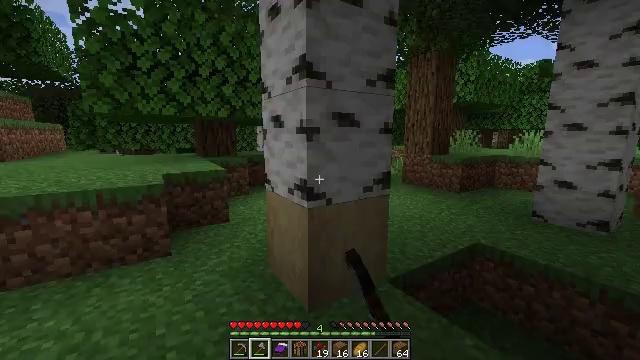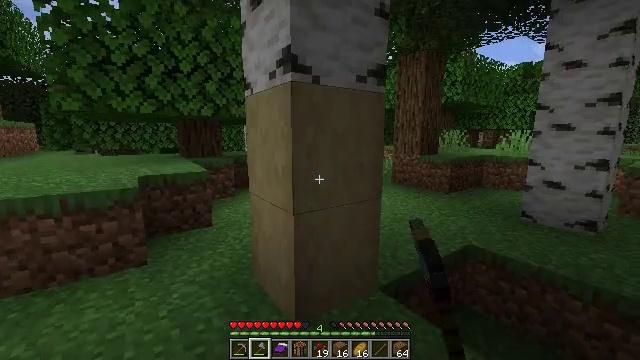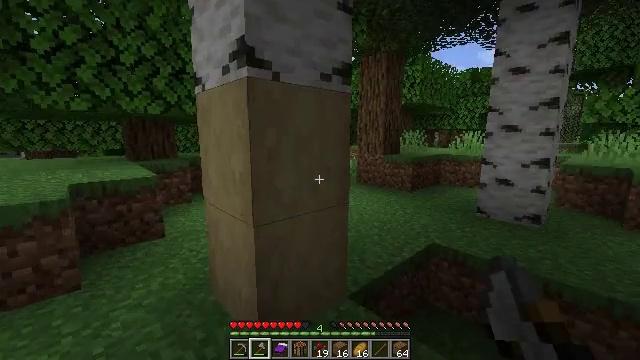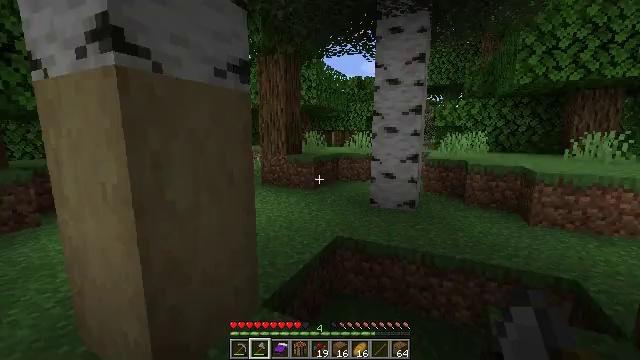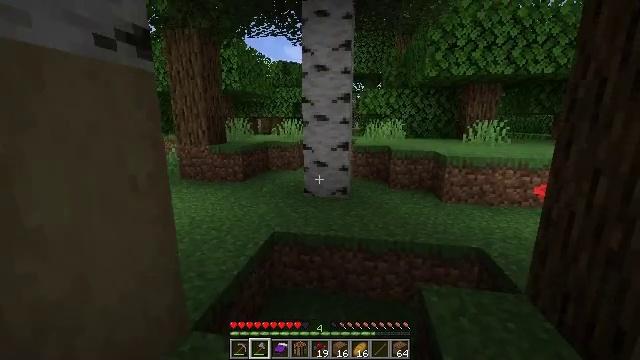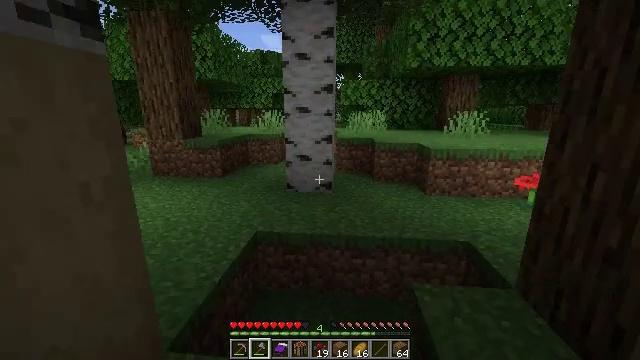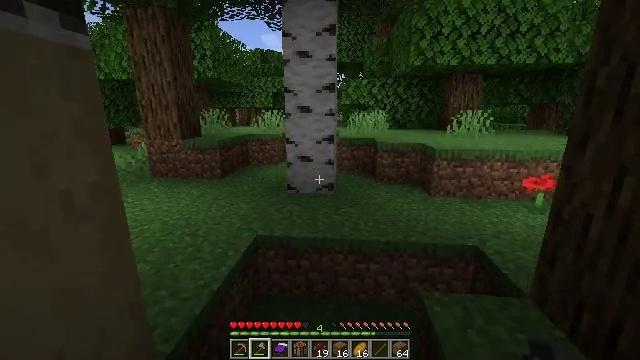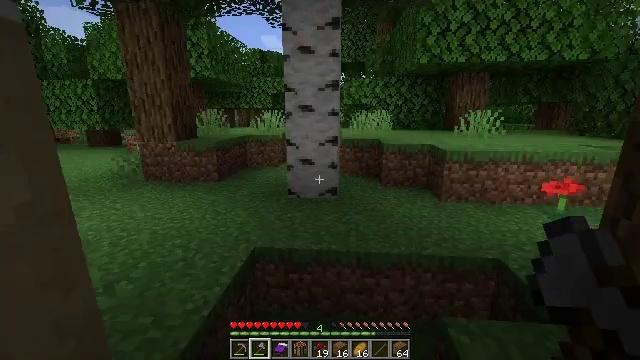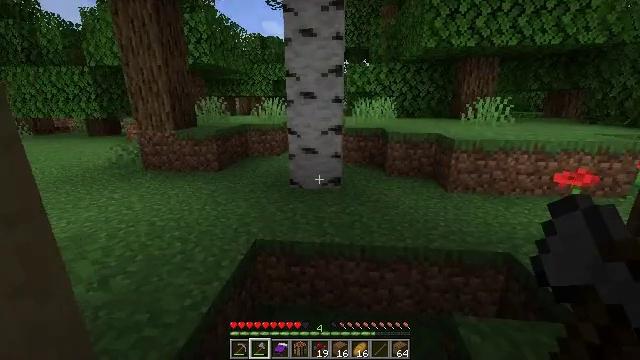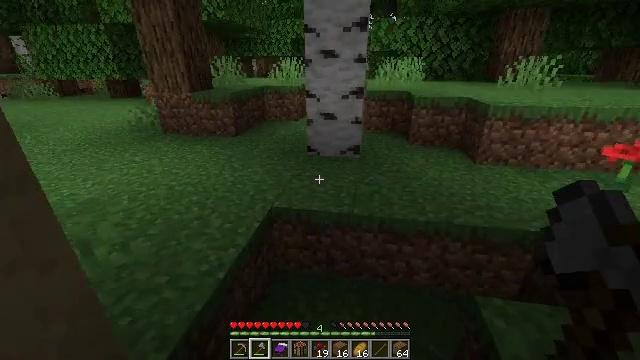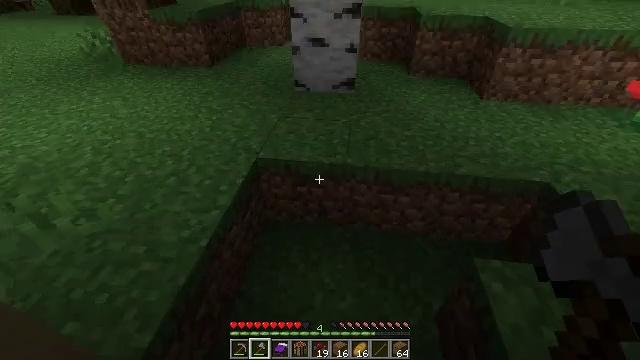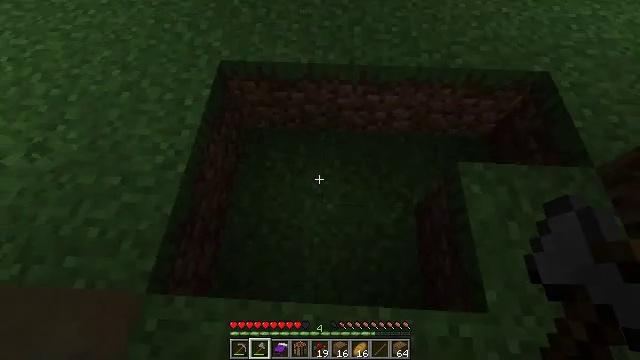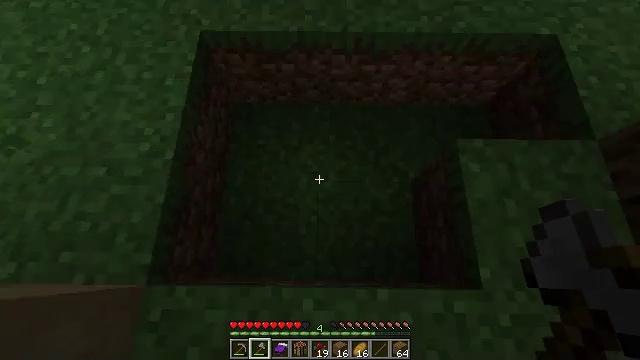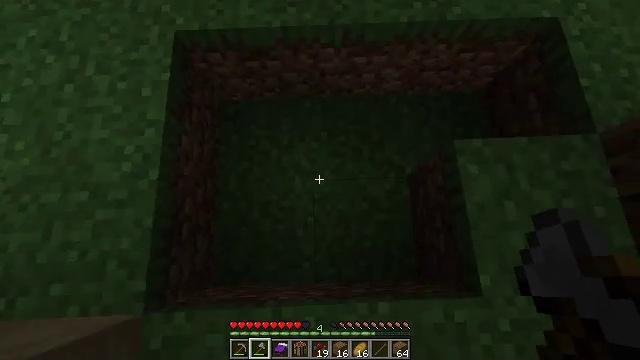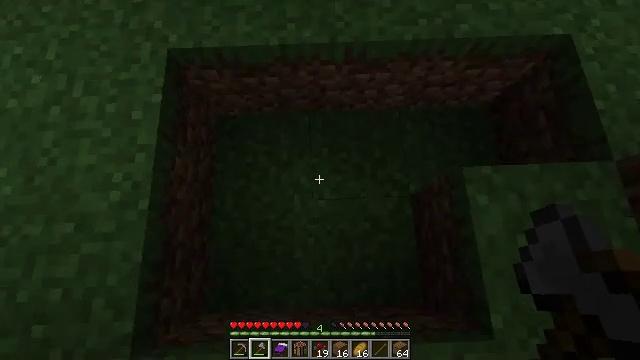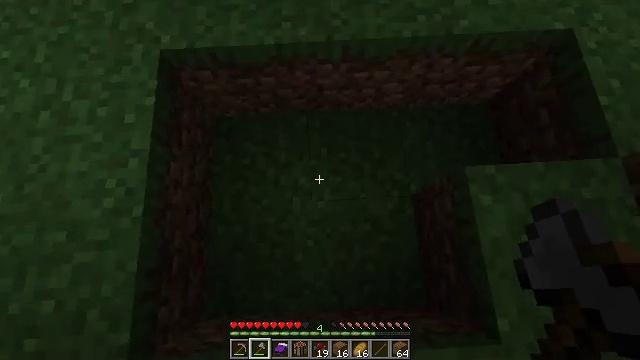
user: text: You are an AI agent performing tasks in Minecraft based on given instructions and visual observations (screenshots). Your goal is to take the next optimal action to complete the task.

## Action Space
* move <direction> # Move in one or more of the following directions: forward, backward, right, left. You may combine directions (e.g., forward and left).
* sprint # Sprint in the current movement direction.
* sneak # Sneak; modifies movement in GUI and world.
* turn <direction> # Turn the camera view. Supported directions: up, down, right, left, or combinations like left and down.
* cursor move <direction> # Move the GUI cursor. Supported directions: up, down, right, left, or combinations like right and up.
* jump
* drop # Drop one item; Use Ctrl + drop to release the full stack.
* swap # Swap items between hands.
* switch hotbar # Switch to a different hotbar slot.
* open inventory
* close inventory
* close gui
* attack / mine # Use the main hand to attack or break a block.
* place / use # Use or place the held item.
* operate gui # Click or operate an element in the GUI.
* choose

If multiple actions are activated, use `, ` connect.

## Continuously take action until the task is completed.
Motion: motion action
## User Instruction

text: Destroy the fire.
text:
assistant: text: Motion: move forward, turn right
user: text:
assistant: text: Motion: move forward, turn right
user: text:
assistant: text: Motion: move forward, turn right
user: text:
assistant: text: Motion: move forward, turn right and down
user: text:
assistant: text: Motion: move forward, turn right and down
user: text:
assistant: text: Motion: move forward
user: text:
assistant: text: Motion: move forward
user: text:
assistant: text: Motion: move forward, turn down
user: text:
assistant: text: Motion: move forward, turn left and down
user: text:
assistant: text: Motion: move forward, turn right and down
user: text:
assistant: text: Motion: move forward, turn right and down
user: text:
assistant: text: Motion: move forward, turn right and down
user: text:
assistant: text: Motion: move forward, turn right and down
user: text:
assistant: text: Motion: no_op
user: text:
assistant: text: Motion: turn right
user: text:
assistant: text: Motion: turn right
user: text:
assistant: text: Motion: no_op
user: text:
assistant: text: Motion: no_op
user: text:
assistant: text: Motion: turn right and up
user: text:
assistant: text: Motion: turn right and up
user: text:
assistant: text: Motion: turn right and up
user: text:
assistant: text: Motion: turn right and up
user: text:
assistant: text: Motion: move forward, turn right and up
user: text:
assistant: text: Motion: move forward, turn right and up, jump
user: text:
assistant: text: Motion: move forward, turn up, jump
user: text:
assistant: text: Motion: move forward, jump
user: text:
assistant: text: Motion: move forward, jump
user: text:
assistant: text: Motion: move forward, jump
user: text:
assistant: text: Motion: move forward, turn left and down
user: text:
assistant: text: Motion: move forward, turn left and down